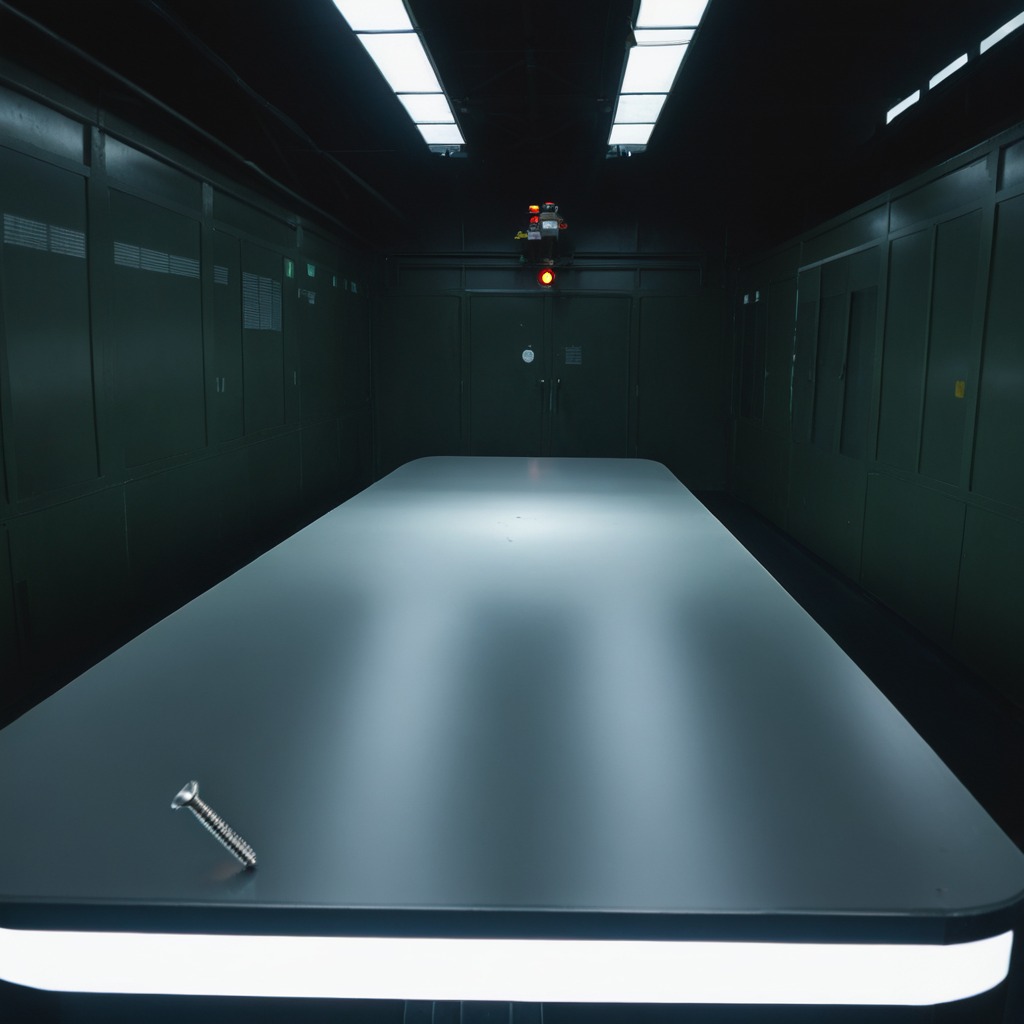
A metal screw is lying on a clean empty table in a railway signal maintenance room lit by harsh overhead fluorescents.